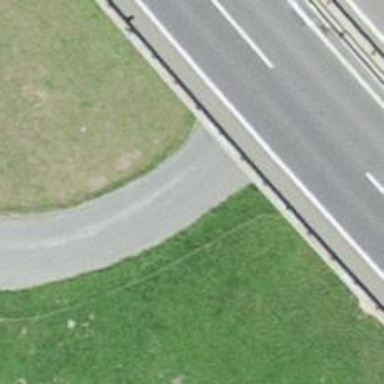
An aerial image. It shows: Road tunnel designed for service vehicles.